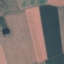
Label: AnnualCrop